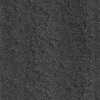
Atmospheric dust classification: dusty